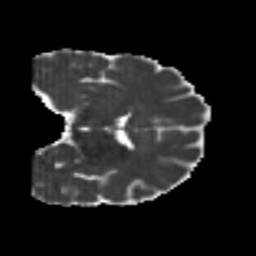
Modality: MD
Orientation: coronal
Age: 22
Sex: male
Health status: healthy
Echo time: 0.074 s